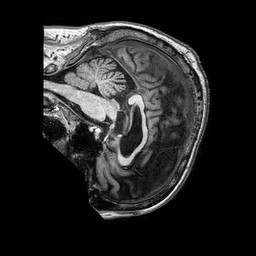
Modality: T1w
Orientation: sagittal
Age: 77
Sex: male
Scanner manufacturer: philips
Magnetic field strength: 3 T
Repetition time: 0.00659 s
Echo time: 0.002964 s